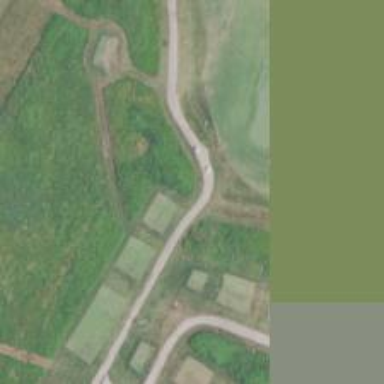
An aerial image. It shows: Service road used as golf cart path.